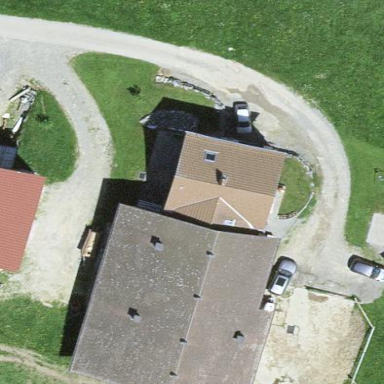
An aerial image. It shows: Farmyard area.